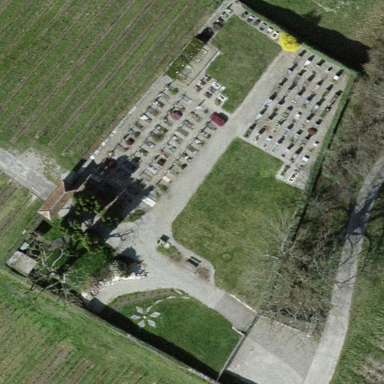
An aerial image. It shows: Cemetery.